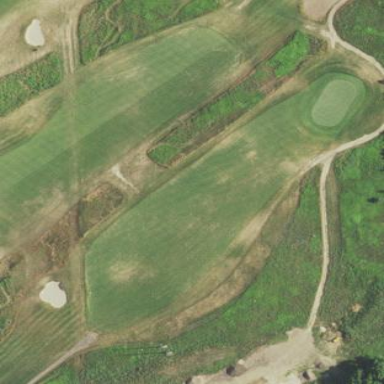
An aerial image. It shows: Golf fairway surrounded by grass.